Question: Yahoo on iPhone 4s Safari removes the spacing between text navigation buttons. Every email client tested has rendered the spaces correctly except for Yahoo in mobile Safari. This is the HTML:
'''
<!DOCTYPE html PUBLIC"-//W3C//DTD XHTML 1.0 Transitional//EN""http://www.w3.org/TR/xhtml1/DTD/xhtml1-transitional.dtd">
<html xmlns="http://www.w3.org/1999/xhtml">
<head>
<meta http-equiv="Content-Type" content="text/html; charset=UTF-8" />
<title>ZZZZZZZZZ | XXXXXXXXX&hellip; </title>
<style type="text/css">
.ReadMsgBody{width: 100%;}
.ExternalClass{width: 100%;}
body{-webkit-text-size-adjust:100%;-ms-text-size-adjust:100%;}
table {border-collapse: collapse;mso-table-lspace:0pt;mso-table-rspace:0pt;}
</style>
</head>
<body><img src="http://link.email.XXXXX.com/1x1.dyn?0OEG61m7iL4JGh7Fv1KvQ-mjt=0" width=1 height=1 width="1" height="1" border="0"><table bgcolor="#ffffff" border="0" align="center" cellpadding="0" cellspacing="0" width="100%">
<tr><td width="650"><table width="650" border="0" align="center" cellpadding="0" cellspacing="0" bgcolor="#ffffff">
<tr><td>
<table width="650" border="0" align="center" cellpadding="0" cellspacing="0" bgcolor="#FFFFFF">
<tr>
<td width="325" align="left" valign="bottom"><a href="http://link.email.XXXXX.com/u.d?O4Gupk-UIFStoz8g_FXuD=19211" style="font-family: Arial, Helvetica, sans-serif;font-size:12px;color:#040400;text-decoration:underline;line-height:20px;">XXXXXXXXXX&hellip; </a></td><td width="325" align="right" valign="bottom"><a href="http://link.email.XXXXX.com/t.d?bYGupk-UIFStoz=/@HTML_2PREVIEW_2LINK_0a=WCL4JeqxNRqx-4ctqli6ZBkO" style="color: #000000;font-family: arial; font-size: 10px; text-decoration: underline;">View in web browser</a></td></tr>
</table>
</td></tr>
<tr><td id="header" align="center" width="650"><table id="header" width="650" border="0" cellpadding="0" cellspacing="0">
<tr>
<td width="650" style="padding-top:30px;">
<table width="650" border="0" cellpadding="0" cellspacing="0">
<tr>
<td width="535" align="left"><a href="http://link.email.XXXXX.com/u.d?YYGupk-UIFStoz126b=123" width="535"><img border="0" style="display:block;color:#EC008C;font-family:Arial, Helvetica, sans-serif;" src="../../images/content/dai/temp/438/MS_header_01.gif" width="535" height="75" alt="ZZZZZZZZZ" /></a>
</td>
<td width="115">
<img border="0" style="display:block;" height="75" width="115" src="../../images/content/dai/temp/438/spacer.gif" alt="ZZZZZZZZZ" /></td>
</tr>
</table>
</td>
</tr>
<tr>
<td width="650">
<table border="0" cellspacing="0" cellpadding="55" align="center">
<tr style="text-transform: uppercase; font-family: arial; font-size: 17px;">
<td align="center" height="35" style="padding-top:0;padding-bottom:0;padding-left:0;"><a href="http://link.email.XXXXX.com/u.d?V4Gupk-UIFStoz127k=133" style="text-decoration: none; color: #000000;">Bestsellers</a></td>
<td align="center" height="35" style="padding-top:0;padding-bottom:0;padding-left:0;"><a href="http://link.email.XXXXX.com/u.d?CYGupk-UIFStoz127h=143" style="text-decoration: none; color: #000000;">Tops</a>
</td>
<td align="center" height="35" style="padding-top:0;padding-bottom:0;padding-left:0;"><a href="http://link.email.XXXXX.com/u.d?R4Gupk-UIFStoz127q=153" style="text-decoration: none; color: #000000;">Bottoms</a>
</td>
<td align="center" height="35" style="padding-top:0;padding-bottom:0;padding-left:0;"><a href="http://link.email.XXXXX.com/u.d?HYGupk-UIFStoz1273=163" style="text-decoration: none; color: #000000;">Sale</a>
</td>
<td align="center" height="35" style="padding:0;"><a href="http://link.email.XXXXX.com/u.d?BYGupk-UIFStoz127w=173" style="text-decoration: none; color: #000000;">More</a>
</td>
</tr>
</table>
</td>
</tr>
</table></td></tr>
'''
And a screenshot:

Any help is greatly appreciated!
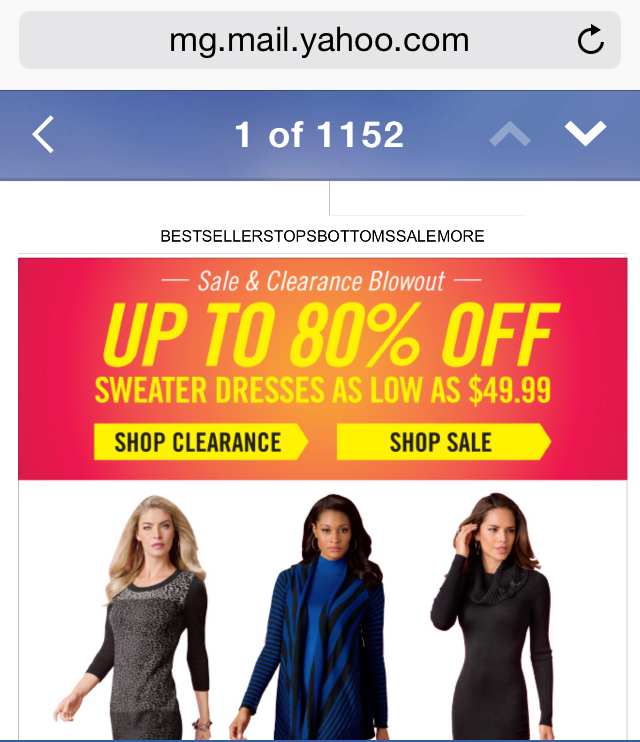
Answer: Along with setting the width of the table, as Digital explained, it is recommended to not define table cellpadding attribute in combination with inline CSS padding on the tds.
<URL>
After removing cellpadding from the table and placing inline, the email renders fine in Yahoo and AOL: